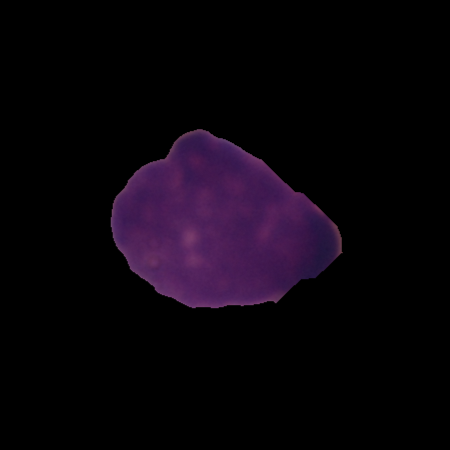
Label: healthy